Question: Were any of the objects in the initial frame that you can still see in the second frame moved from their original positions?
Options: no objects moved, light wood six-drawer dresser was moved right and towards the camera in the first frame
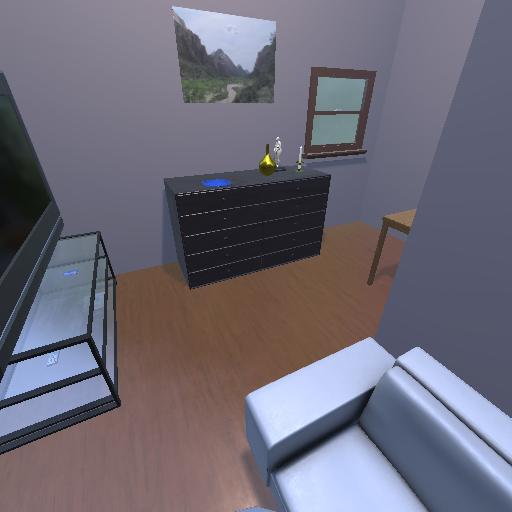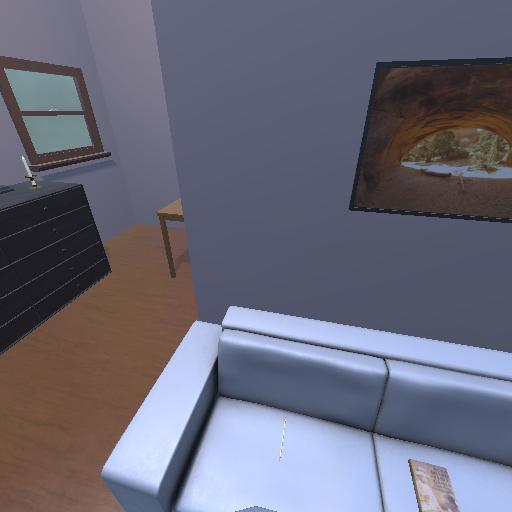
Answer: no objects moved